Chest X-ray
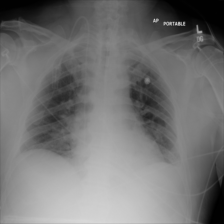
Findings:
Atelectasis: positive
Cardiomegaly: negative
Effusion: negative
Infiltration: positive
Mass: negative
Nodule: negative
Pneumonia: negative
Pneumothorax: negative
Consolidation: negative
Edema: negative
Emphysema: negative
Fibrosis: negative
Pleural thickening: negative
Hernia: negative